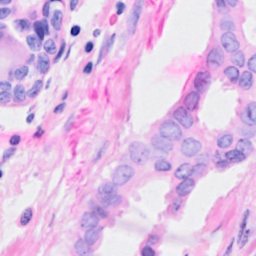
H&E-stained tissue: Breast